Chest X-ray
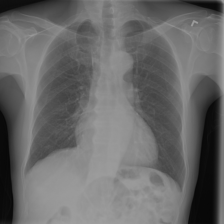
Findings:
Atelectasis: negative
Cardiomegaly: positive
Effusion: negative
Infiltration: negative
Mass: negative
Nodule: negative
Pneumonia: negative
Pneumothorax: negative
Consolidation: negative
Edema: negative
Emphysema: negative
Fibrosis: negative
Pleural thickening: negative
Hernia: negative